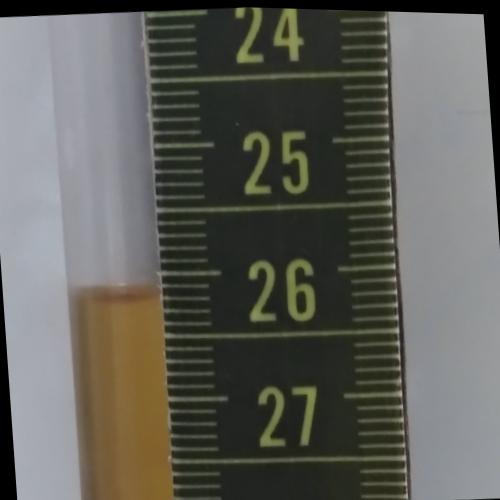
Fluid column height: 26.2 cm